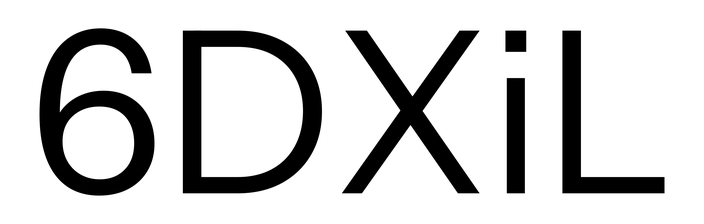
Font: InstrumentSans_Regular